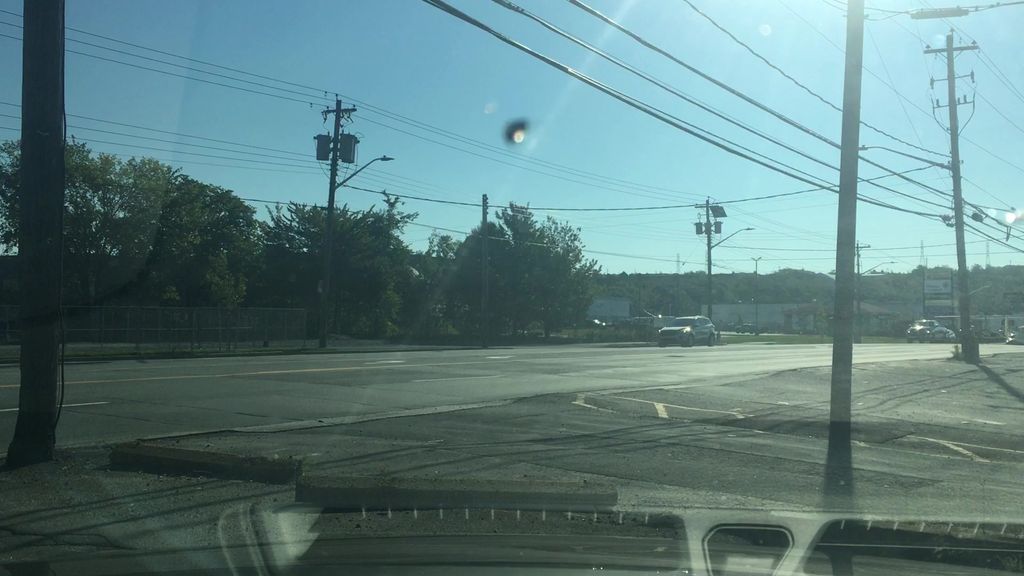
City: halifax